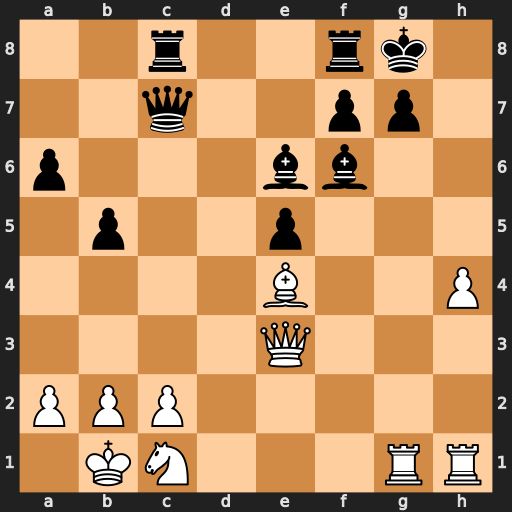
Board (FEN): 2r2rk1/2q2pp1/p3bb2/1p2p3/4B2P/4Q3/PPP5/1KN3RR
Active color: w
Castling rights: -
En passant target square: -
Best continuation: Qh6 g6 Bxg6